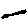
Label: line